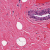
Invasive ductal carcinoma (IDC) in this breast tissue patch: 0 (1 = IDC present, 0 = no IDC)